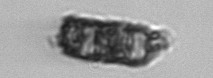
Label: Paralia_sulcata